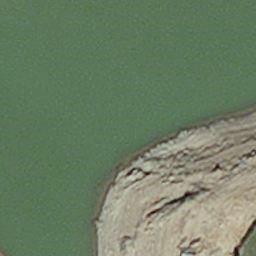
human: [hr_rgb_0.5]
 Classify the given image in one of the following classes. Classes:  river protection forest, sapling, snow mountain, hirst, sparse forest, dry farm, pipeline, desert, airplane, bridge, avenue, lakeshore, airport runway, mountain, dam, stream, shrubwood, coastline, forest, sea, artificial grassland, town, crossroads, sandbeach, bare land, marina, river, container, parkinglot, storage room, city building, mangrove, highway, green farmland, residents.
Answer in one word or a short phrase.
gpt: hirst